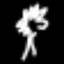
Label: palm tree